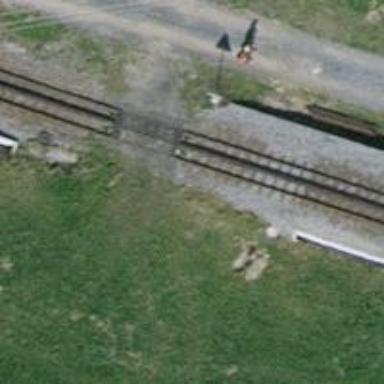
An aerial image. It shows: Level crossing along the railway.